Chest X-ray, PA view. Patient: 69 years old, sex M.
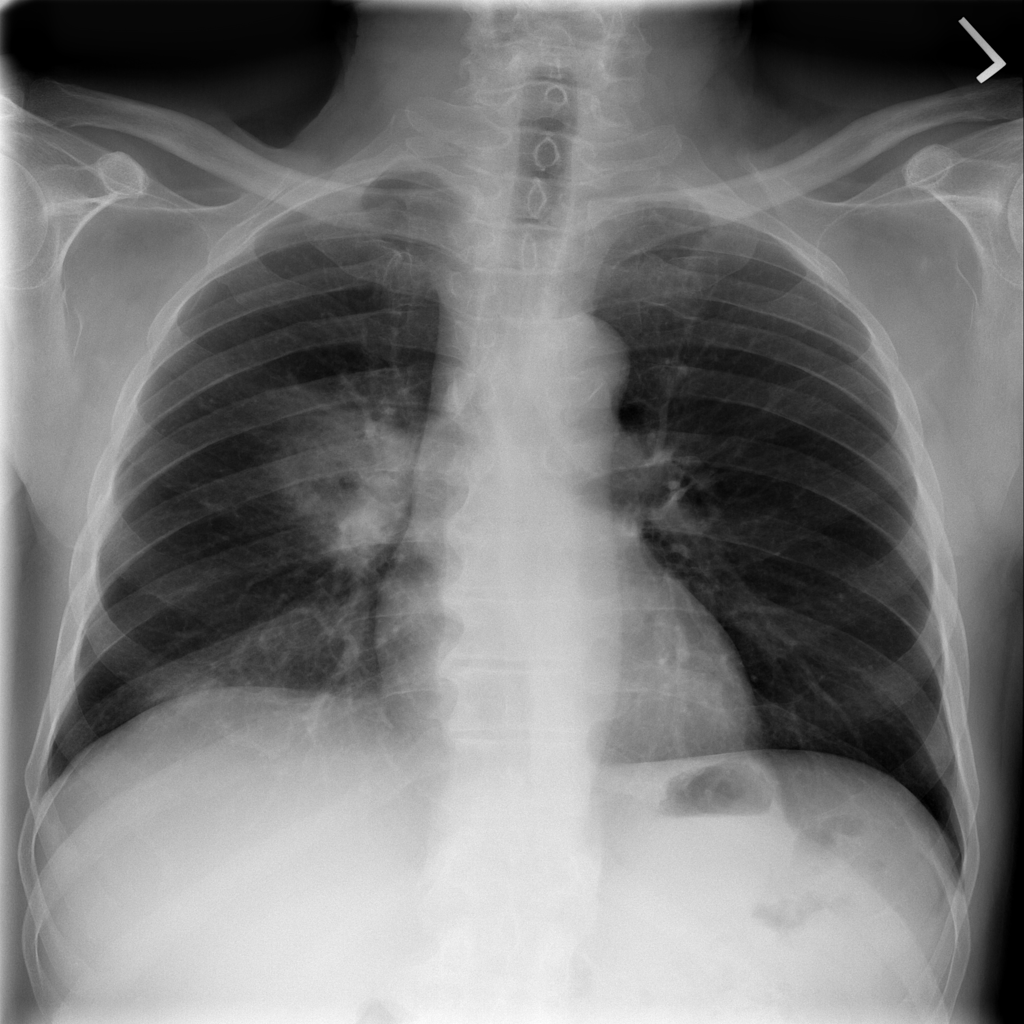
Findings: Infiltration, Pneumonia